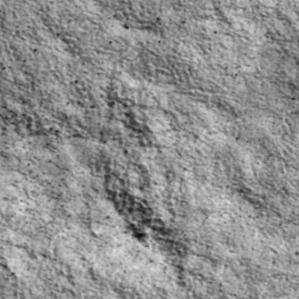
Label: non_frost